Question: I'm trying to create chat app using firebase database.
I have html:
'''
<input type="text" name="txt" id="txt">
<button type="submit" id="btn-send" onclick="addElement()">SEND</button>
<p id="list-message"></p>
'''
and javascript :
'''
var rootRef = firebase.database();
var message = rootRef.ref().child('/message');
function addElement() {
var x = document.getElementById('txt').value;
var node = document.createElement("li");
var text = document.createTextNode(x);
node.appendChild(text);
document.getElementById('list-message').appendChild(node);
message.push().set({
Message: $("#txt").val()
});
}
'''
Screenshot of my Firebase data

How can I retrieve all the data and show as a list in '<p id="list-message"></p>'?
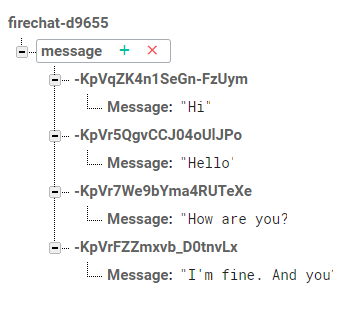
Answer: Add a data listener which looks out for changes in the 'message' node then update '<p id="list-message"></p>'.
'''
message.on('child_added', function(snapshot) {
var msg = snapshot.val();
var msgDiv = document.createElement("div");
msgDiv.textContent = msg.Message;
document.getElementById("list-message").appendChild(msgDiv);
});
'''
Refer to this codelab for more on how to build a chat app: <URL>.